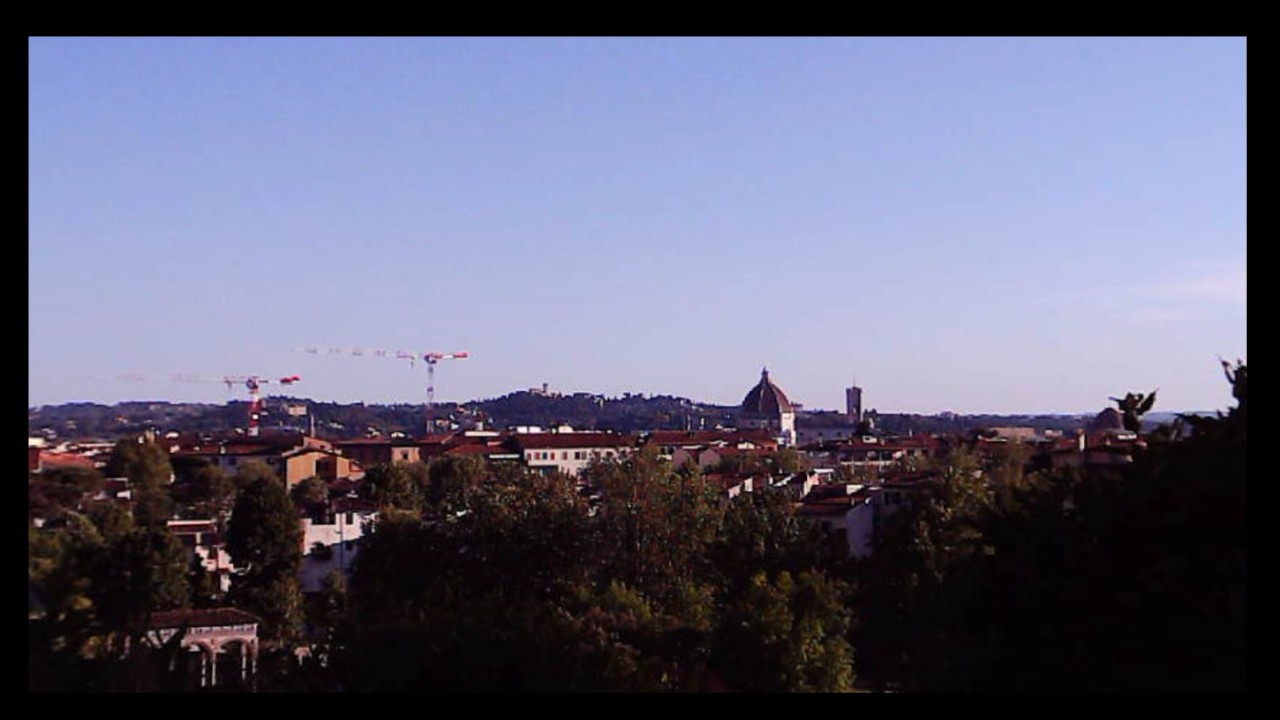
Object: Betafpv air75